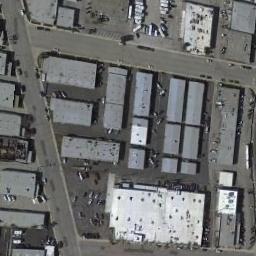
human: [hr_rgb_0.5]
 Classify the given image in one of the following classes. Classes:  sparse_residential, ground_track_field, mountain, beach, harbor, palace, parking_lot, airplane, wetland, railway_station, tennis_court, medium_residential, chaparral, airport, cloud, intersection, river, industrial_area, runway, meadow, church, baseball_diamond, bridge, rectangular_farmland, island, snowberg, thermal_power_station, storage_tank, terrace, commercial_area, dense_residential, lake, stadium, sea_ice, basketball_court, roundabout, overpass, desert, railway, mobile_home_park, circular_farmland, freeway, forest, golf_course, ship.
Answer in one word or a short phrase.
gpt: industrial_area